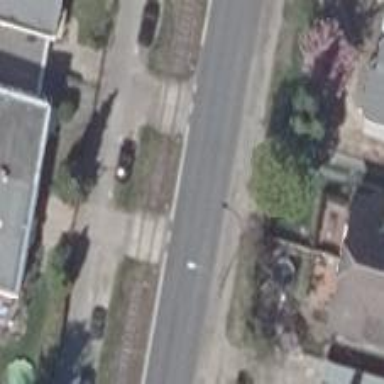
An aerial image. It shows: Living street paved with concrete.